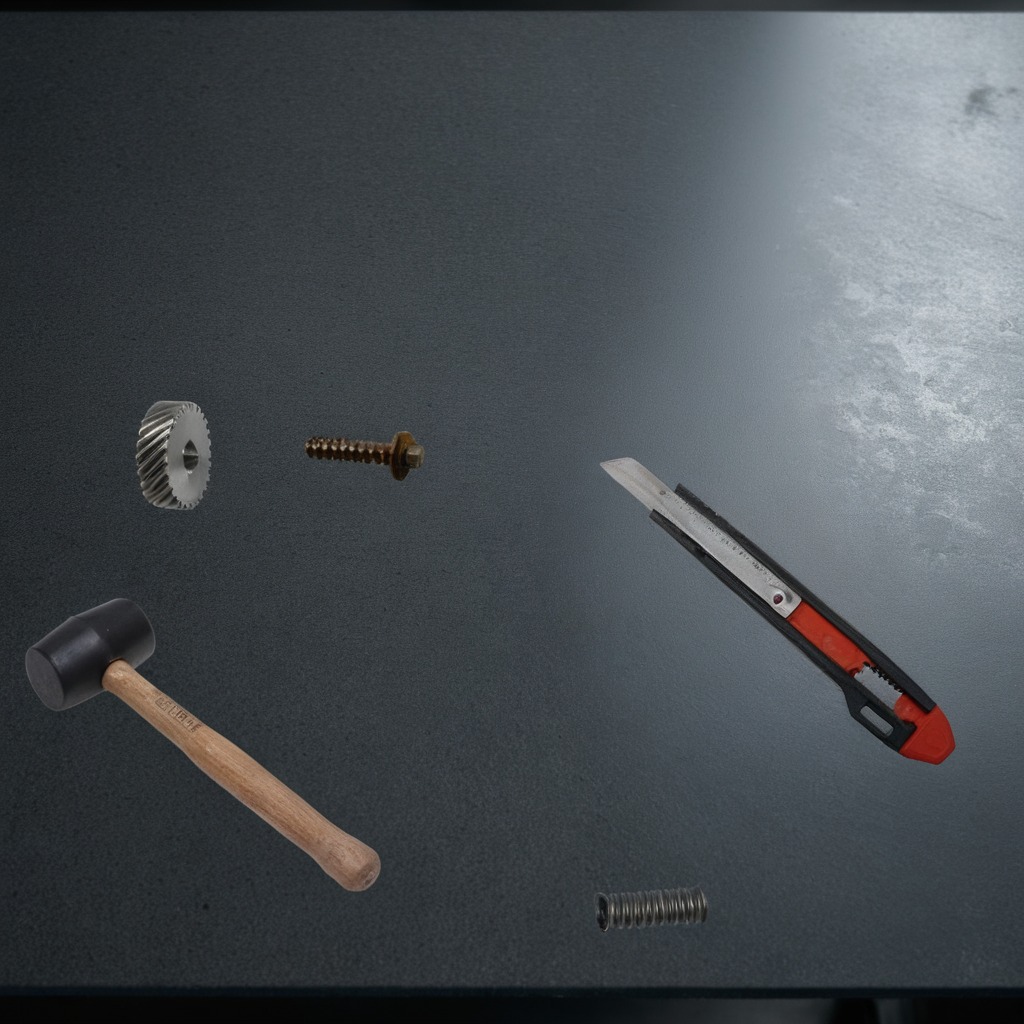
A gear with teeth, a knife, a screw, a hammer, and a coiled metal spring are lying on a clean granite table inside a workshop at night.